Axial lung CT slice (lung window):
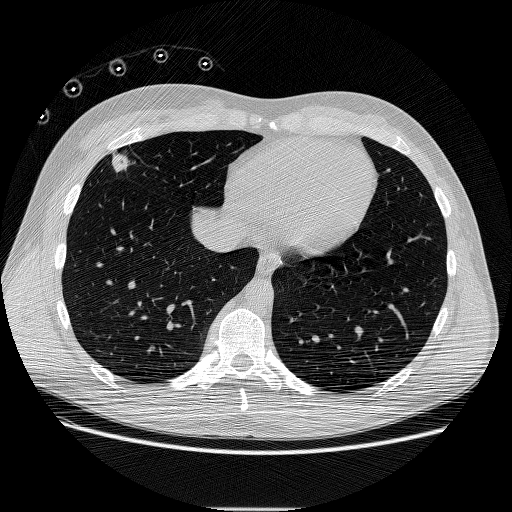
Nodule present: yes
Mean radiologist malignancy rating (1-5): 4.75